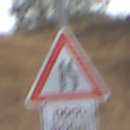
Verkehrszeichen: EinseitigVerengteFahrbahnRechts
Zusatzzeichen unten: LaengeEinerStrecke3
Umgebung: Outdoor, Nature
Tageszeit: MorningAfternoon
Wetter: PartlyCloudy
Licht: Natural
Jahreszeit: NotSpecified
Kontrast: HighContrast